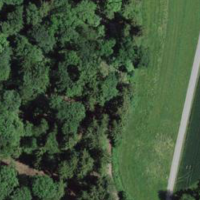
EUNIS habitat code: 41
Species observed at this site:
Vicia sepium